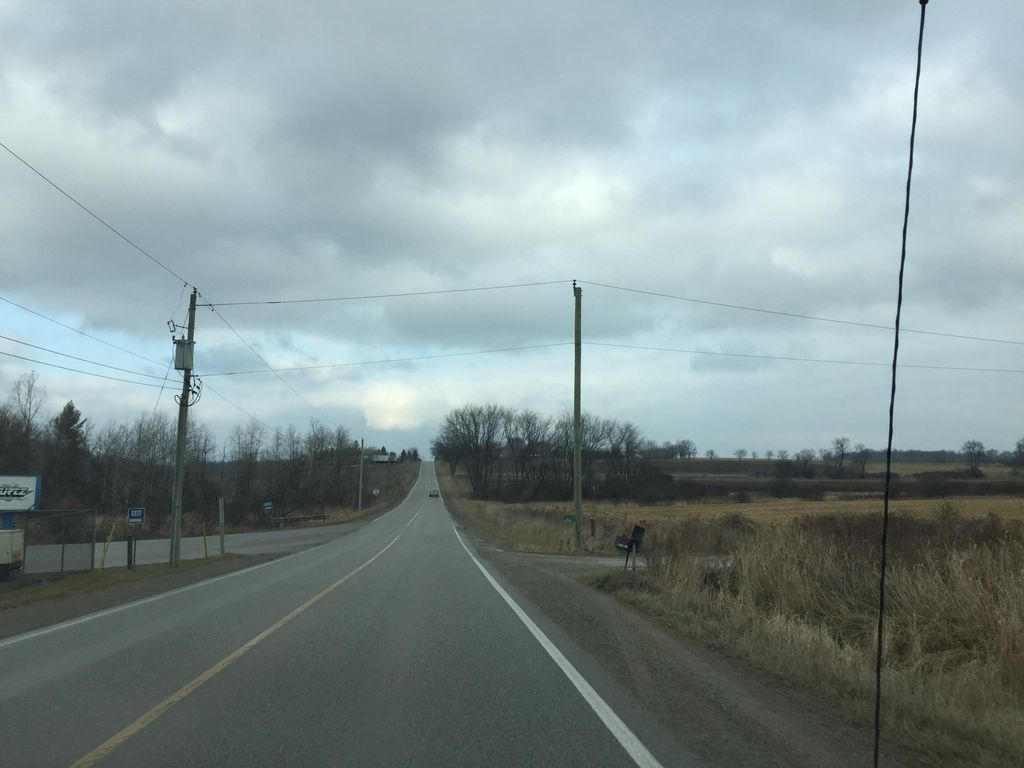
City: kitchener-waterloo